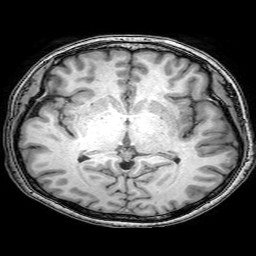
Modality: T1w
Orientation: coronal
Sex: female
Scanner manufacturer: philips
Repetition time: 0.008095 s
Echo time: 0.0037 s